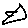
Label: triangle